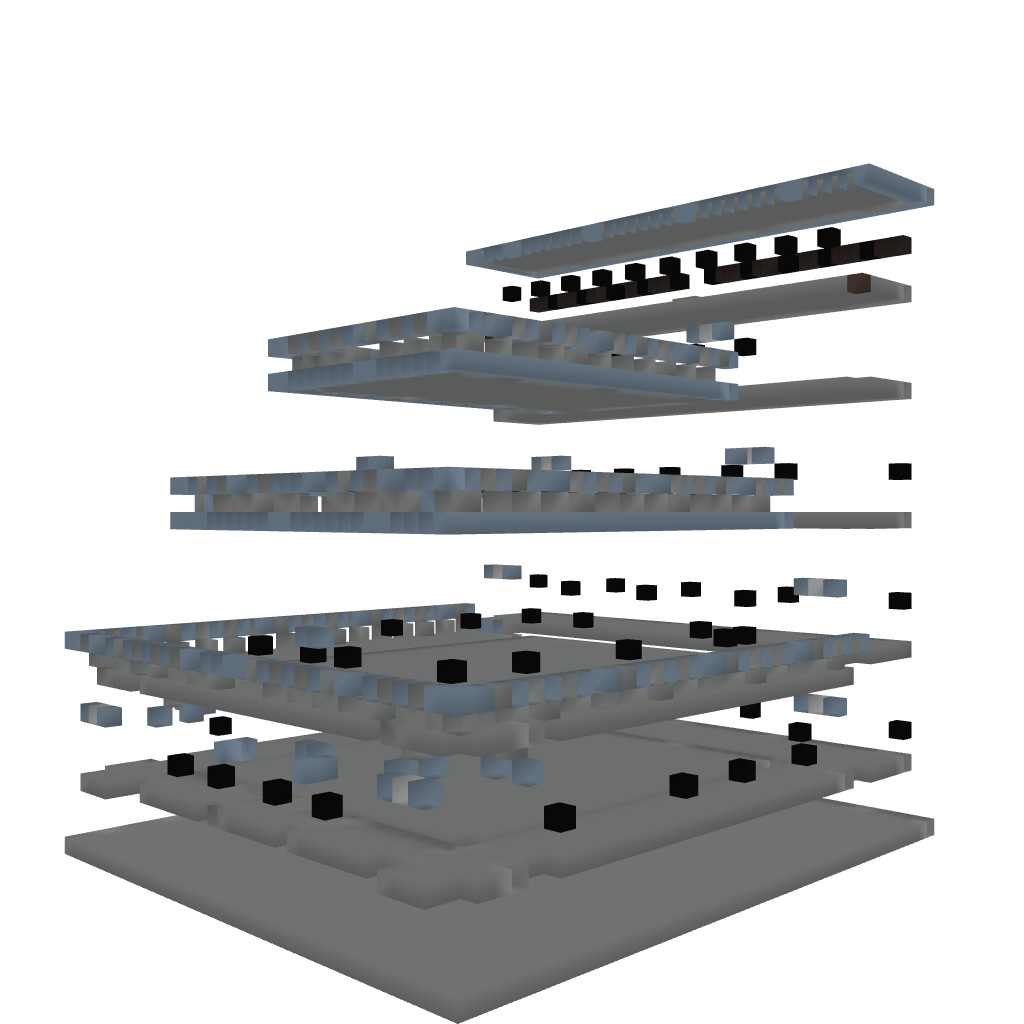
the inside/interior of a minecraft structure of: City Capital Fortress